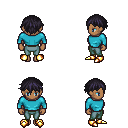
a pixel art fantasy rpg character, female body template, human, dark skin, teal long-sleeve shirt, teal pants, raven short bangs hairstyle, gold boots, four views (front, back, left, right), 2x2 character sprite sheet, small pixel art, hard edges, no anti-aliasing